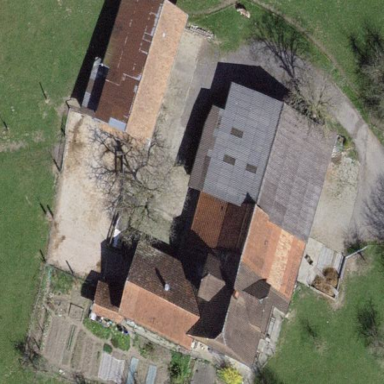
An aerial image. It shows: Farmyard area.